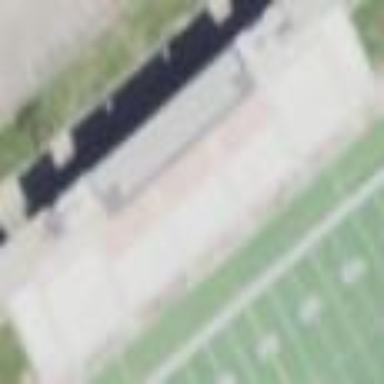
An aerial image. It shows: Bleachers on leisure land.